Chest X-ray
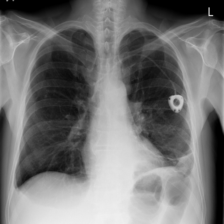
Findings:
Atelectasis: positive
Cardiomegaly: negative
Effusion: positive
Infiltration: negative
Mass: negative
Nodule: negative
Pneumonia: negative
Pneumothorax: negative
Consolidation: negative
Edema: negative
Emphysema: negative
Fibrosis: negative
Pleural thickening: negative
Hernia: negative